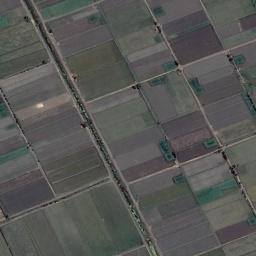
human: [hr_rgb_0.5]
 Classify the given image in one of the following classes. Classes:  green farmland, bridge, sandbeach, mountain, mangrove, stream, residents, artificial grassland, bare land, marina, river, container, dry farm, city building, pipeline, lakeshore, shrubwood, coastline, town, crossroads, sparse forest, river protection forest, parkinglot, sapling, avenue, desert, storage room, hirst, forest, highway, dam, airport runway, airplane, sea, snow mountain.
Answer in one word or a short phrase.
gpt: green farmland